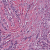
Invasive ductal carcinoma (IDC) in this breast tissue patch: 1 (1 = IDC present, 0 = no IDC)